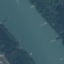
Land use / land cover: River